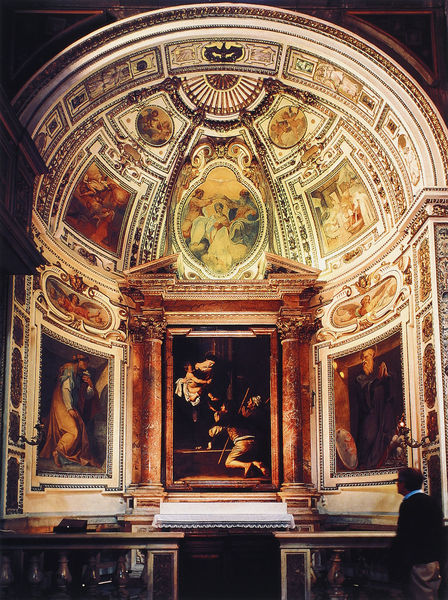
Titel: Sant’Agostino
Künstler: Filippo Carcani
Standort: Rom, S. Maria della Vergini (EU - I - Latium)
Schlagwörter: gemälde, mann, bunt, frau, säule, säulen, muster, mensch, bild, kirche, gold, innen, kind, engel, bilder, bogen, rundbogen, kuppel, ornamente, maler, stuck, foto, schild, balustrade, beten, altar, bänke, kathedrale, apsis, fresken, chor, kapelle, heiliger, kassetten, heilige, abtei, putten, bemalung, maria, madonna, tympanon, lünette, gebrochen, sixtinische kapelle, kniender, kapiell, verzieherungen, sltarbild